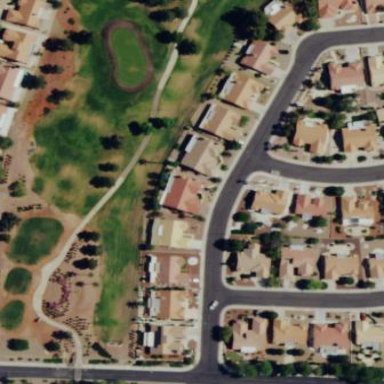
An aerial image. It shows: Area with grass used as rough in golf course.